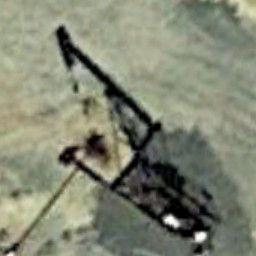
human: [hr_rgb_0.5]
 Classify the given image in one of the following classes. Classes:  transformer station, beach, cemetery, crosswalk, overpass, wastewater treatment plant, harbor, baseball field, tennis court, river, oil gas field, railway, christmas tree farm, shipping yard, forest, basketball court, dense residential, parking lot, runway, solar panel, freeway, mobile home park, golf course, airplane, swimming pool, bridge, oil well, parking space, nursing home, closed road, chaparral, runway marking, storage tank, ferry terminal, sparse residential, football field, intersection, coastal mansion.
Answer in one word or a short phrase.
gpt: oil well